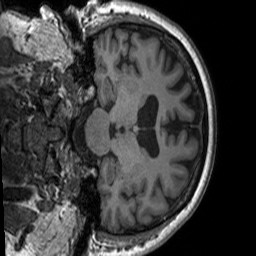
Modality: T1w
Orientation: coronal
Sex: female
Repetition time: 1.95 s
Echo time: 0.026 s